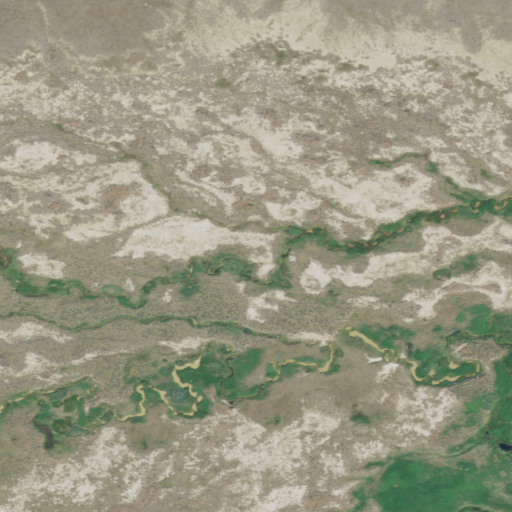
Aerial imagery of valley in Montana named Burnshed Coulee containing grassland, shrub, woody wetlands, and herbaceous wetlands